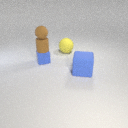
large blue rubber cube to the right of small blue rubber cube